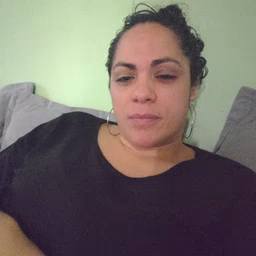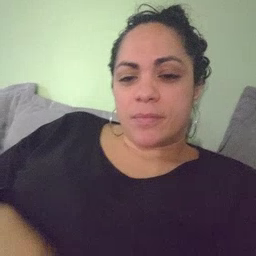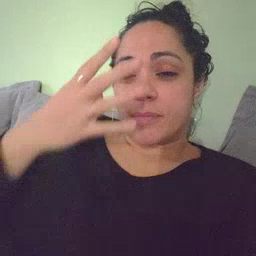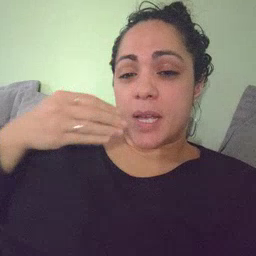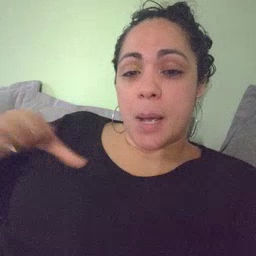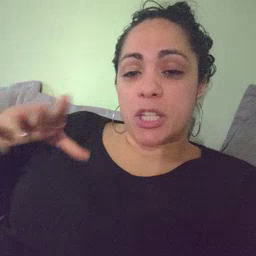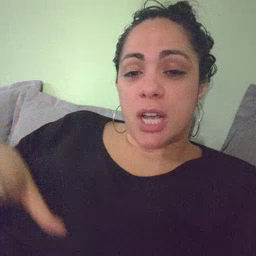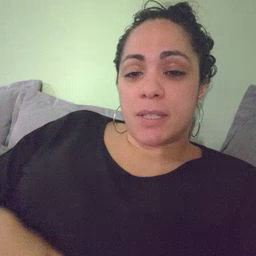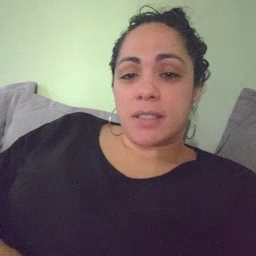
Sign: pajamas